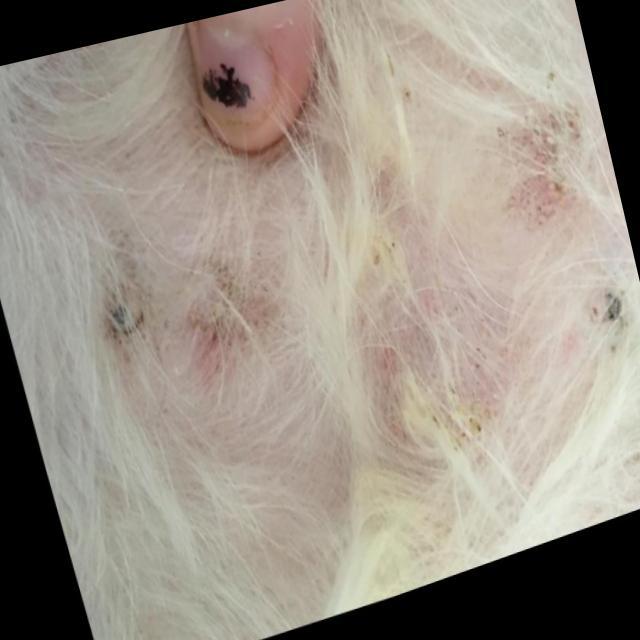
Canine ringworm (Dermatophytosis) — fungal infection caused by Microsporum or Trichophyton. Presents with circular alopecia, scaling, crusting, and broken hairs.